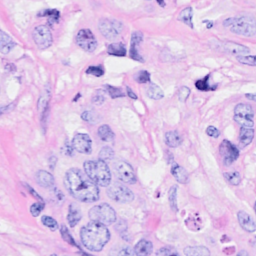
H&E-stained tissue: Breast